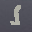
Label: 1